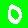
Digit: 0